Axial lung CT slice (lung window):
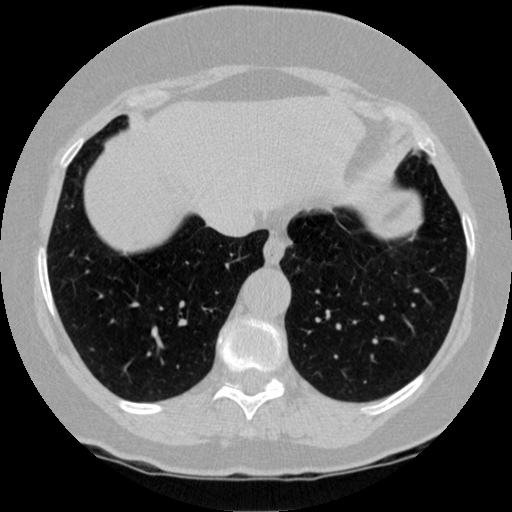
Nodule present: no